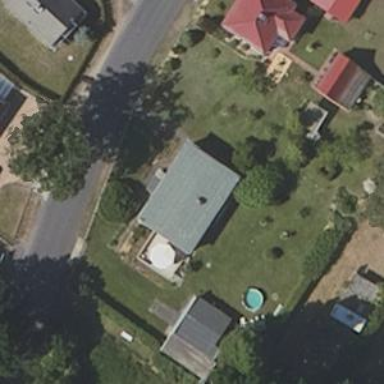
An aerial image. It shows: Detached building with flat roof.